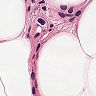
Metastatic tissue present: no